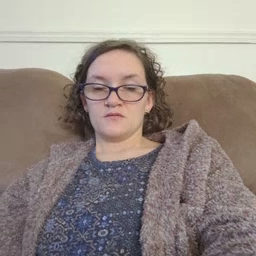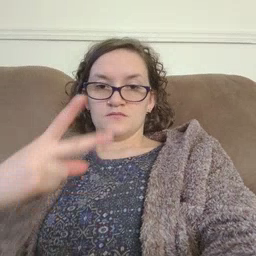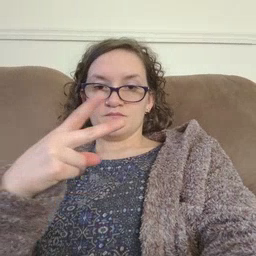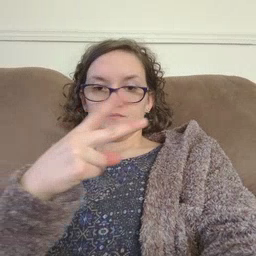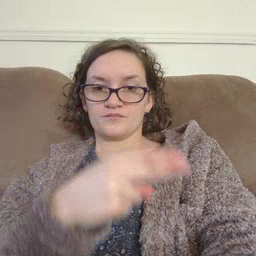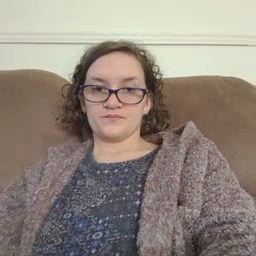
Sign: scissors